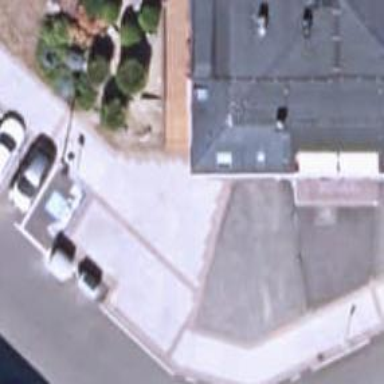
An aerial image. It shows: Sidewalk.